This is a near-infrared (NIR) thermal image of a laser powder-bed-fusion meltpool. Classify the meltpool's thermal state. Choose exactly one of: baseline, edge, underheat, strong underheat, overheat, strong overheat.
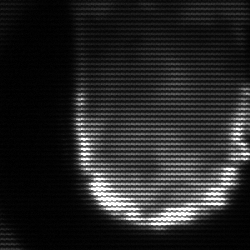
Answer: baseline